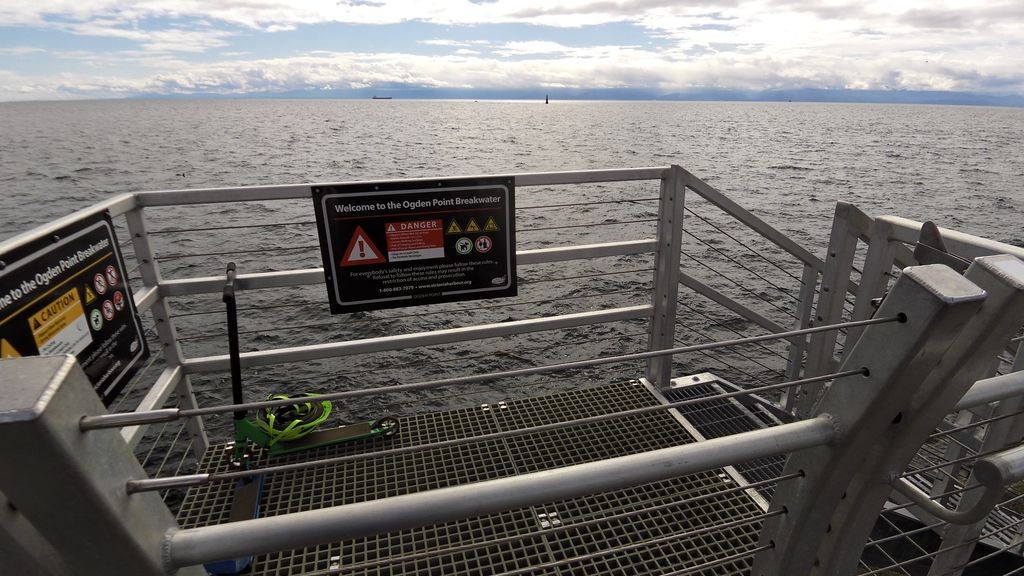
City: victoria